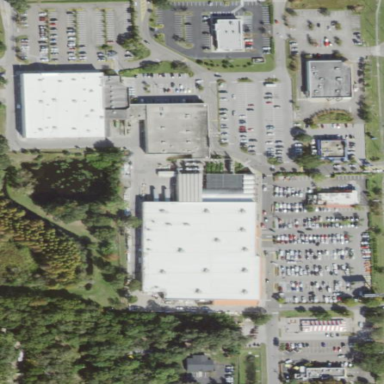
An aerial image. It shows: Retail area.